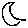
Label: moon